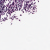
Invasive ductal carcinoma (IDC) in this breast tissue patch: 0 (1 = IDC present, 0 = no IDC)